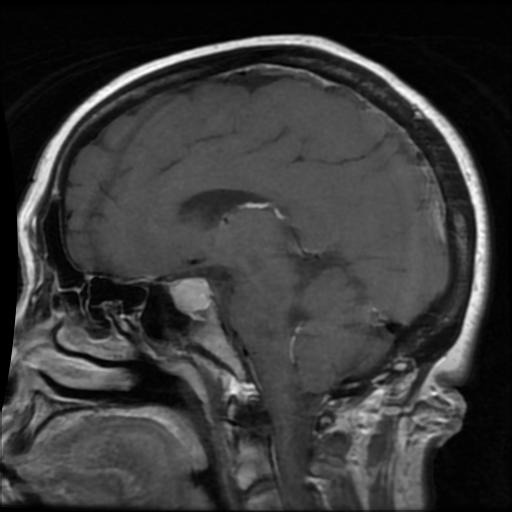
Label: pituitary